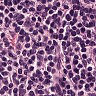
Metastatic tissue present: no